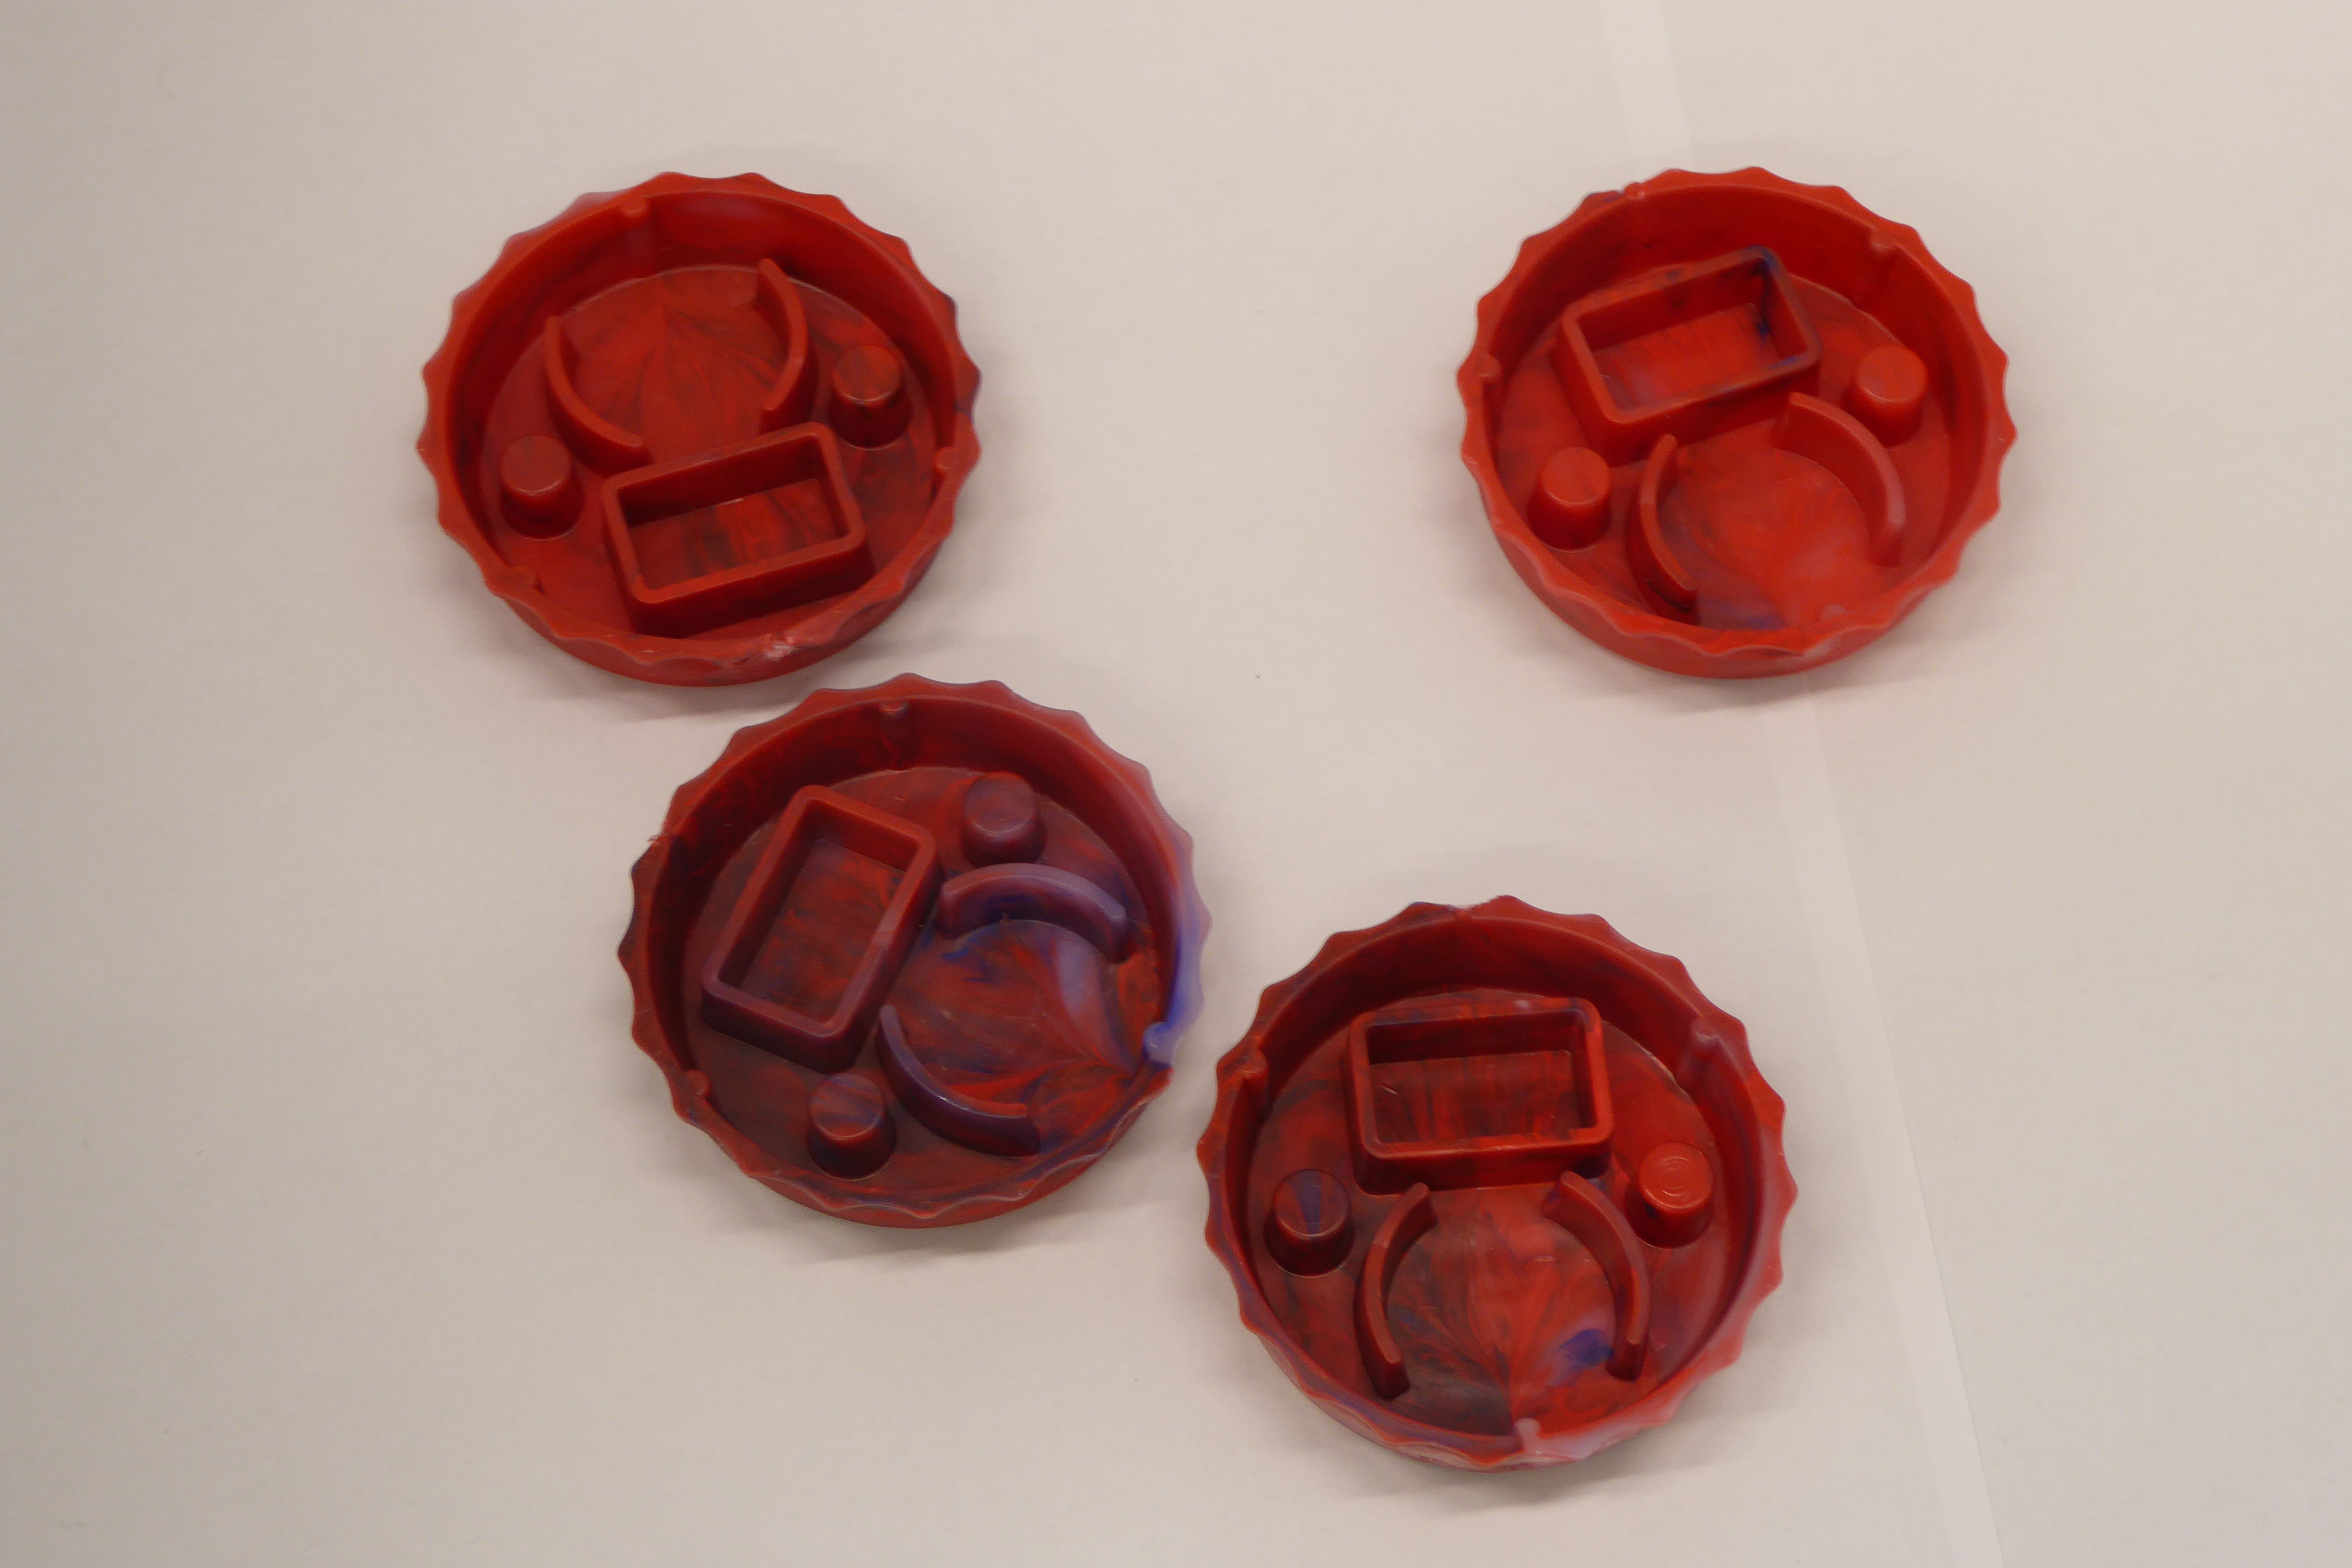
Label: Bottle Opener - Cover